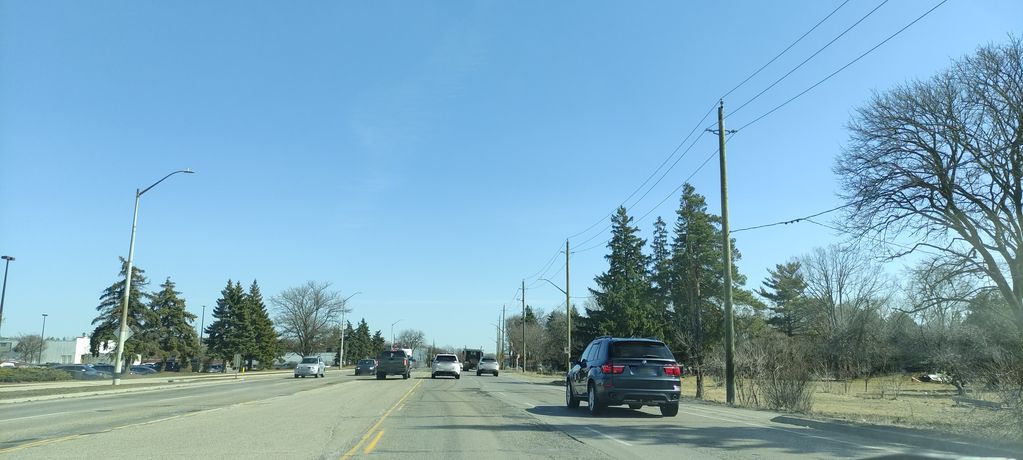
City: kitchener-waterloo